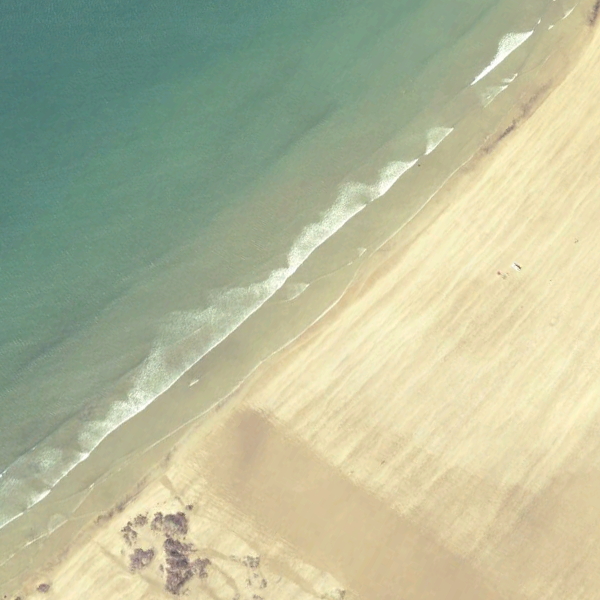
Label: Beach